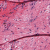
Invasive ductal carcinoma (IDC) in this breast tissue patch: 0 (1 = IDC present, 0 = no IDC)